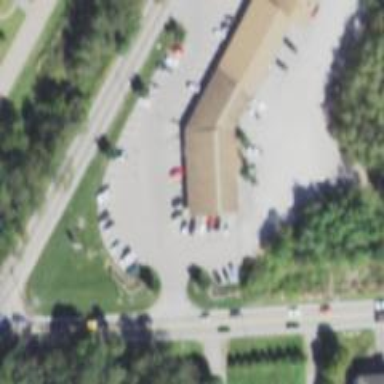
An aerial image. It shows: Grocery shop.